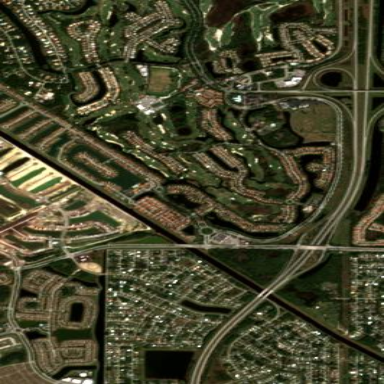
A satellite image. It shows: Golf course.